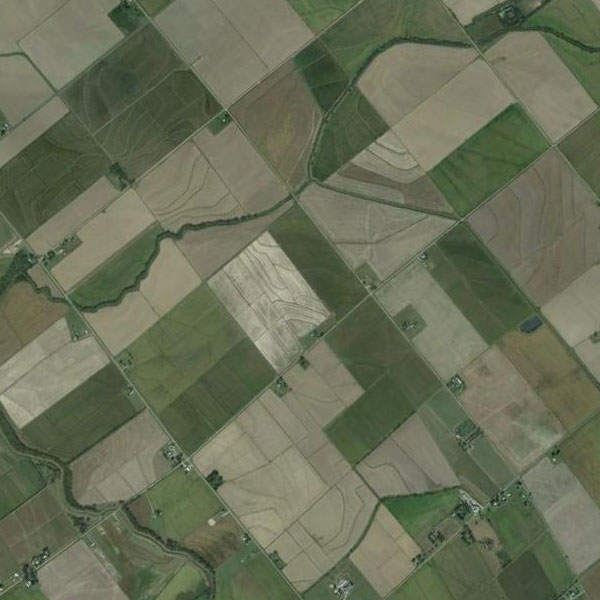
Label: Farmland